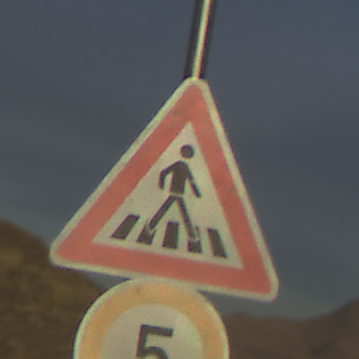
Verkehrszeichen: FussgaengerueberwegLinks
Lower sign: Geschwindigkeit5
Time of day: SunriseSunset
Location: Outdoor (Nature)
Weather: PartlyCloudy
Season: NotSpecified
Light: Natural